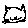
Label: cat